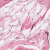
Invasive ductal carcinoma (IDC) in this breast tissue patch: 0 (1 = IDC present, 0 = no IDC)